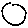
Label: moon